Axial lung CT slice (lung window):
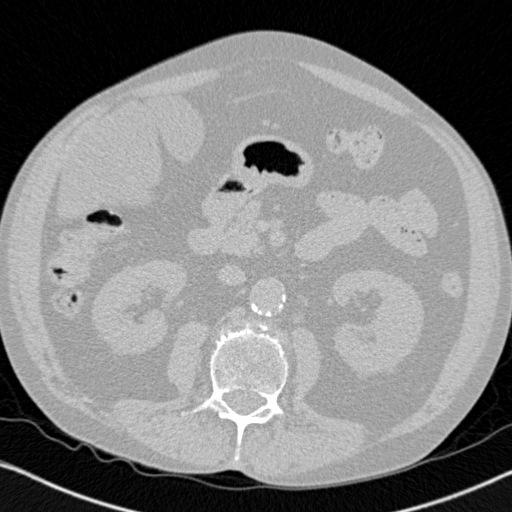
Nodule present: no